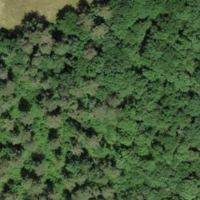
EUNIS habitat code: 41
Species observed at this site:
Melittis melissophyllum